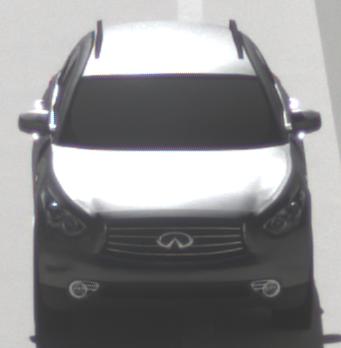
Make: Infiniti
Model: FX 37
Detailed model: FX (S51)
Model produced from: 2012/07
Model produced until: 2013/10
Doors: 5
Color: gray
Road condition: dry road
Daytime: morning or afternoon
Contrast: high contrast